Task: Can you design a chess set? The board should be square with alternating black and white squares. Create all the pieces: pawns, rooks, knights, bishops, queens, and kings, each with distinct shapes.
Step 5491:
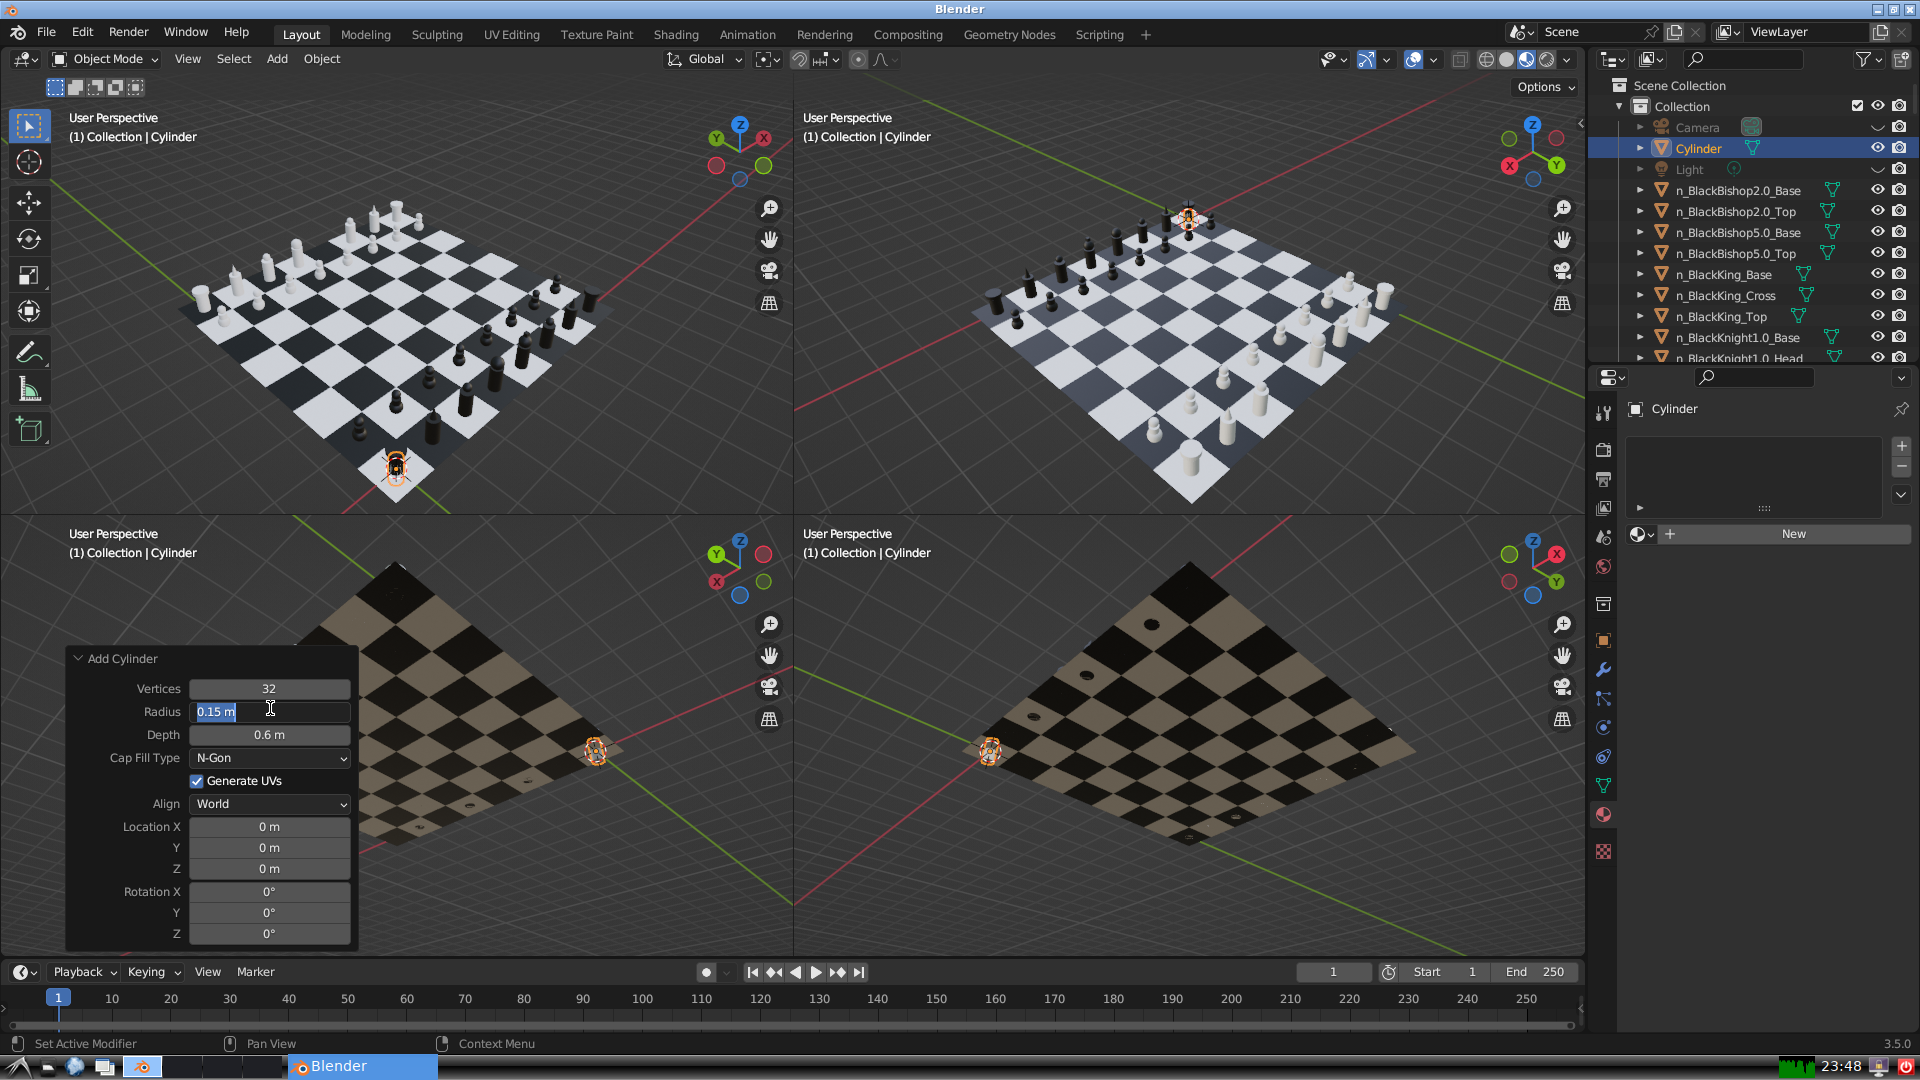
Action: input_text: 0.15